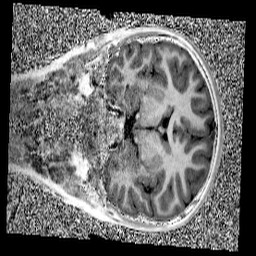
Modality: UNIT1
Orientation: coronal
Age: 9
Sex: female
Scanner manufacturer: siemens
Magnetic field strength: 3 T
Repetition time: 4 s
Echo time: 0.00299 s